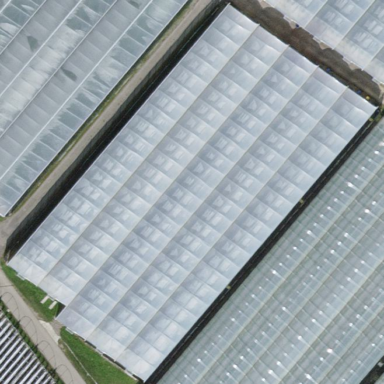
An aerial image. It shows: Area dedicated to greenhouse horticulture.